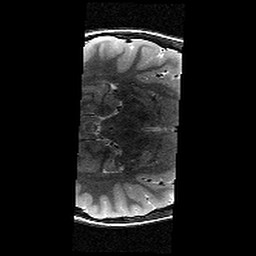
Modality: T2w
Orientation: axial
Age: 12
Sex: female
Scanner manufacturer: siemens
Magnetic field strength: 3 T
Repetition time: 7.7 s
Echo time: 0.09 s